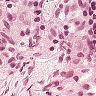
Metastatic tissue present: no